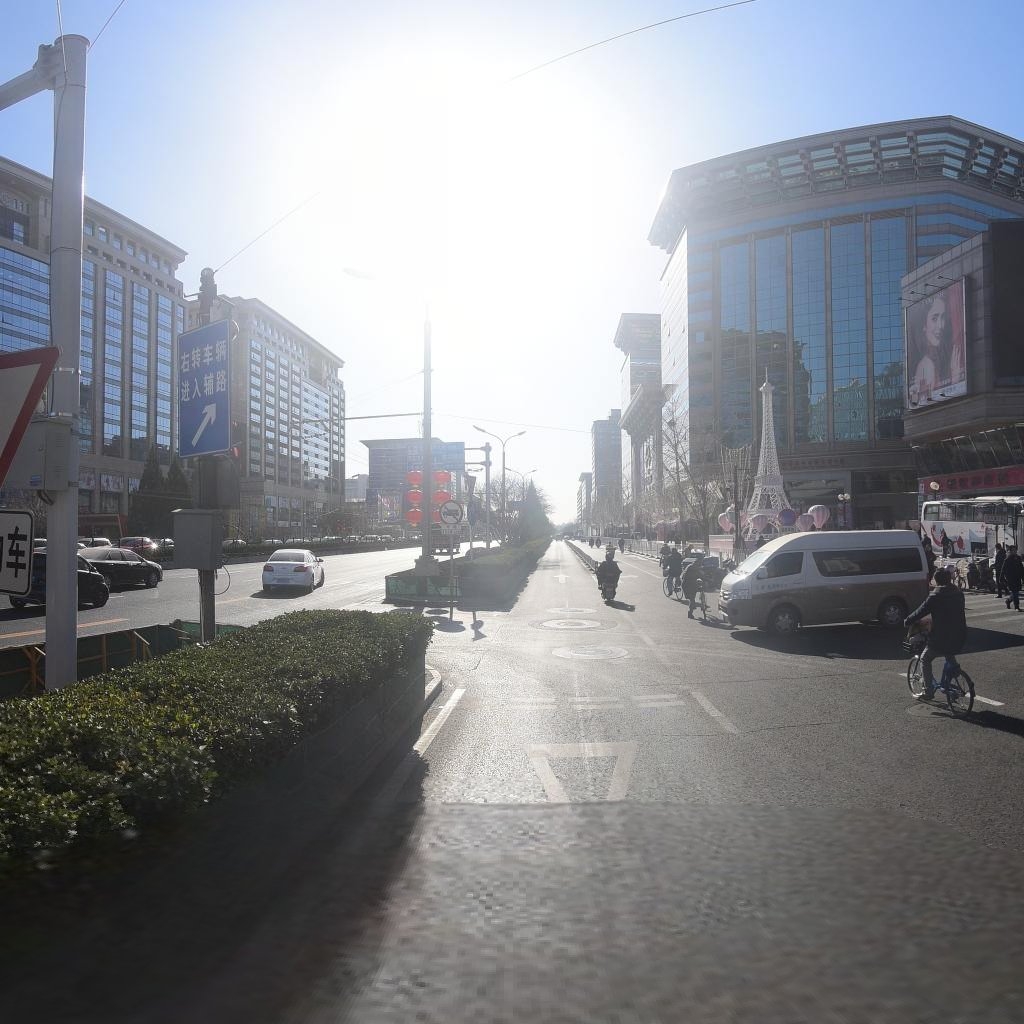
Region: Dongcheng
Road damage annotations: transverse crack, manhole cover, manhole cover, transverse crack, manhole cover, longitudinal crack, manhole cover